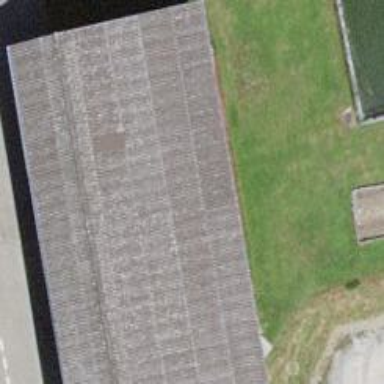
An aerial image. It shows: Barn.